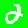
Digit: 2